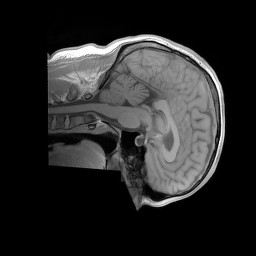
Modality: T1w
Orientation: sagittal
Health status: ill
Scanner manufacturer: siemens
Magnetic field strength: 3 T
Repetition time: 0.4 s
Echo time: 0.00272 s